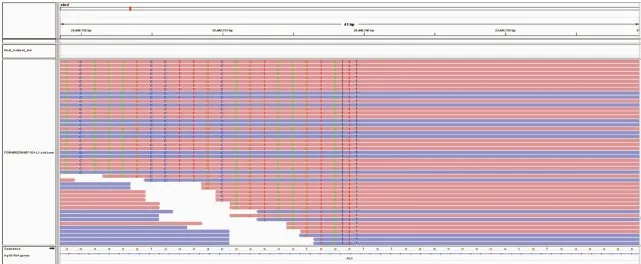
A novel KANK1-ALK fusion was discovered in a PDCA patient. (A) Sequencing reads of ALK is shown by the Integrative Genomics Viewer.
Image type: chart (chart)